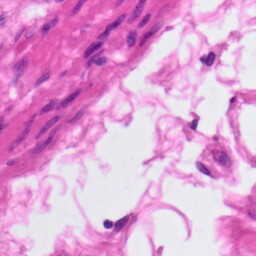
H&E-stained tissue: Pancreatic